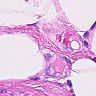
Metastatic tissue present: no